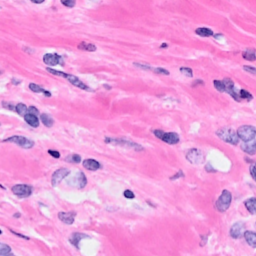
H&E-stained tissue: Breast